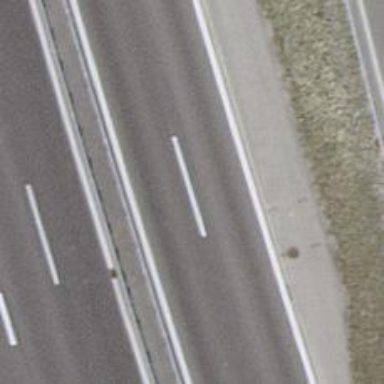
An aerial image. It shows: Motorway.